Interaction volume radius: 5 \u00c5
Interaction volume height: 20 \u00c5
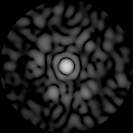
Disorder parameter: 0.8201